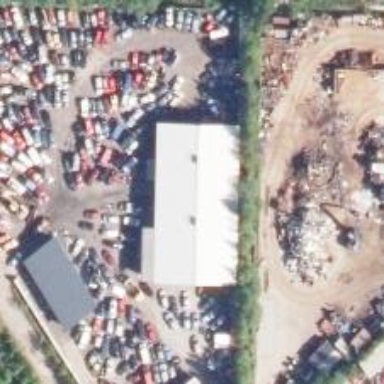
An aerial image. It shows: Scrap yard located in industrial area.